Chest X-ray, PA view. Patient: 48 years old, sex F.
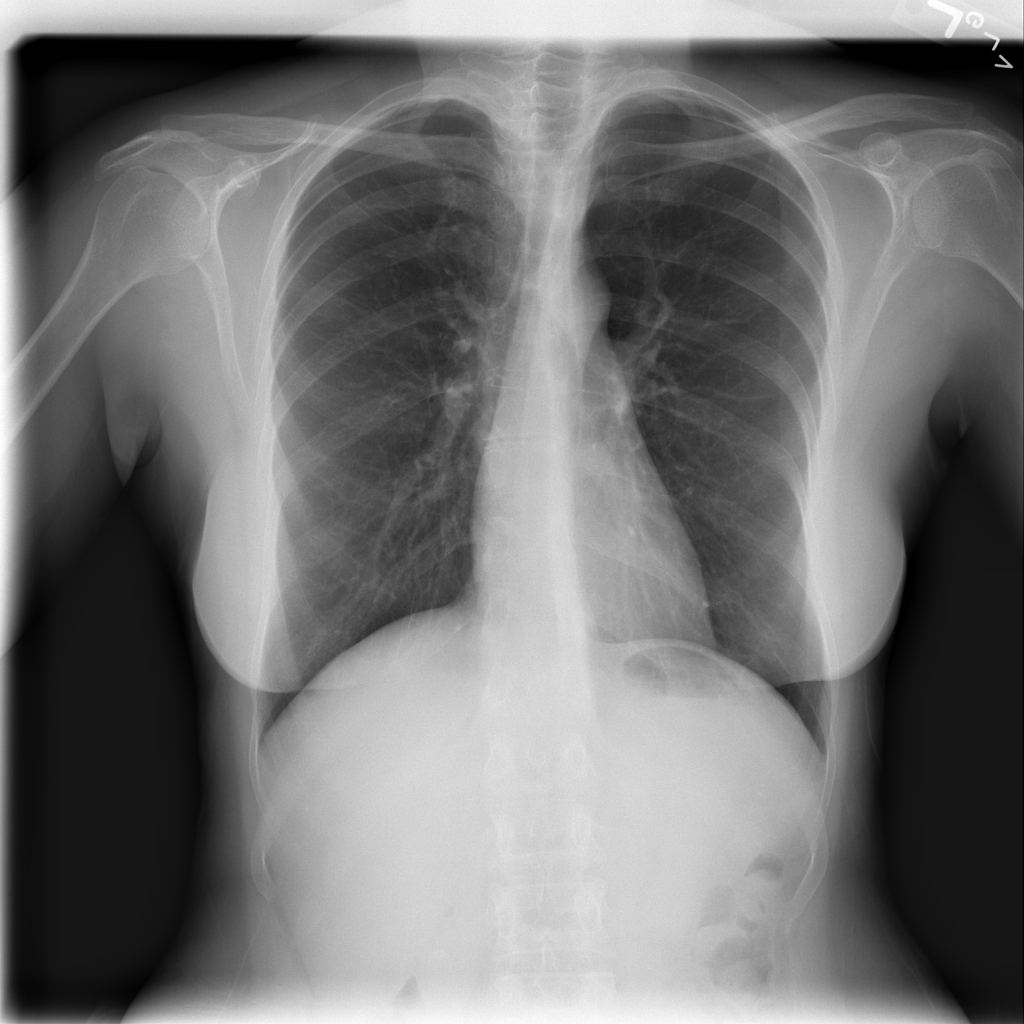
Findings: No Finding